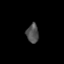
Tissue: prostate
Cell type: T cells
Senescence score: 0.3453
Nuclear area (px): 227
Mean DAPI intensity: 79.515